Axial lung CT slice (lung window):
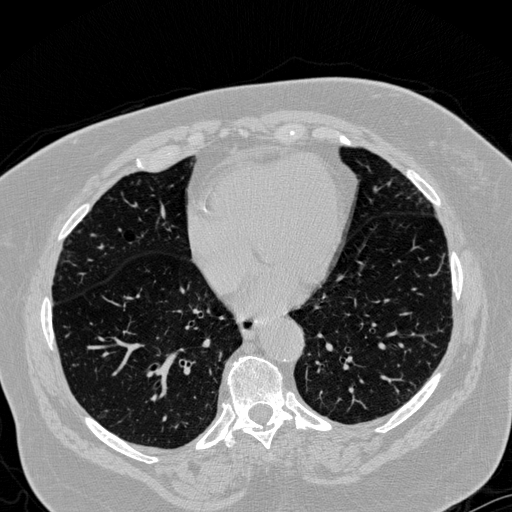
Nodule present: no